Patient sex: F
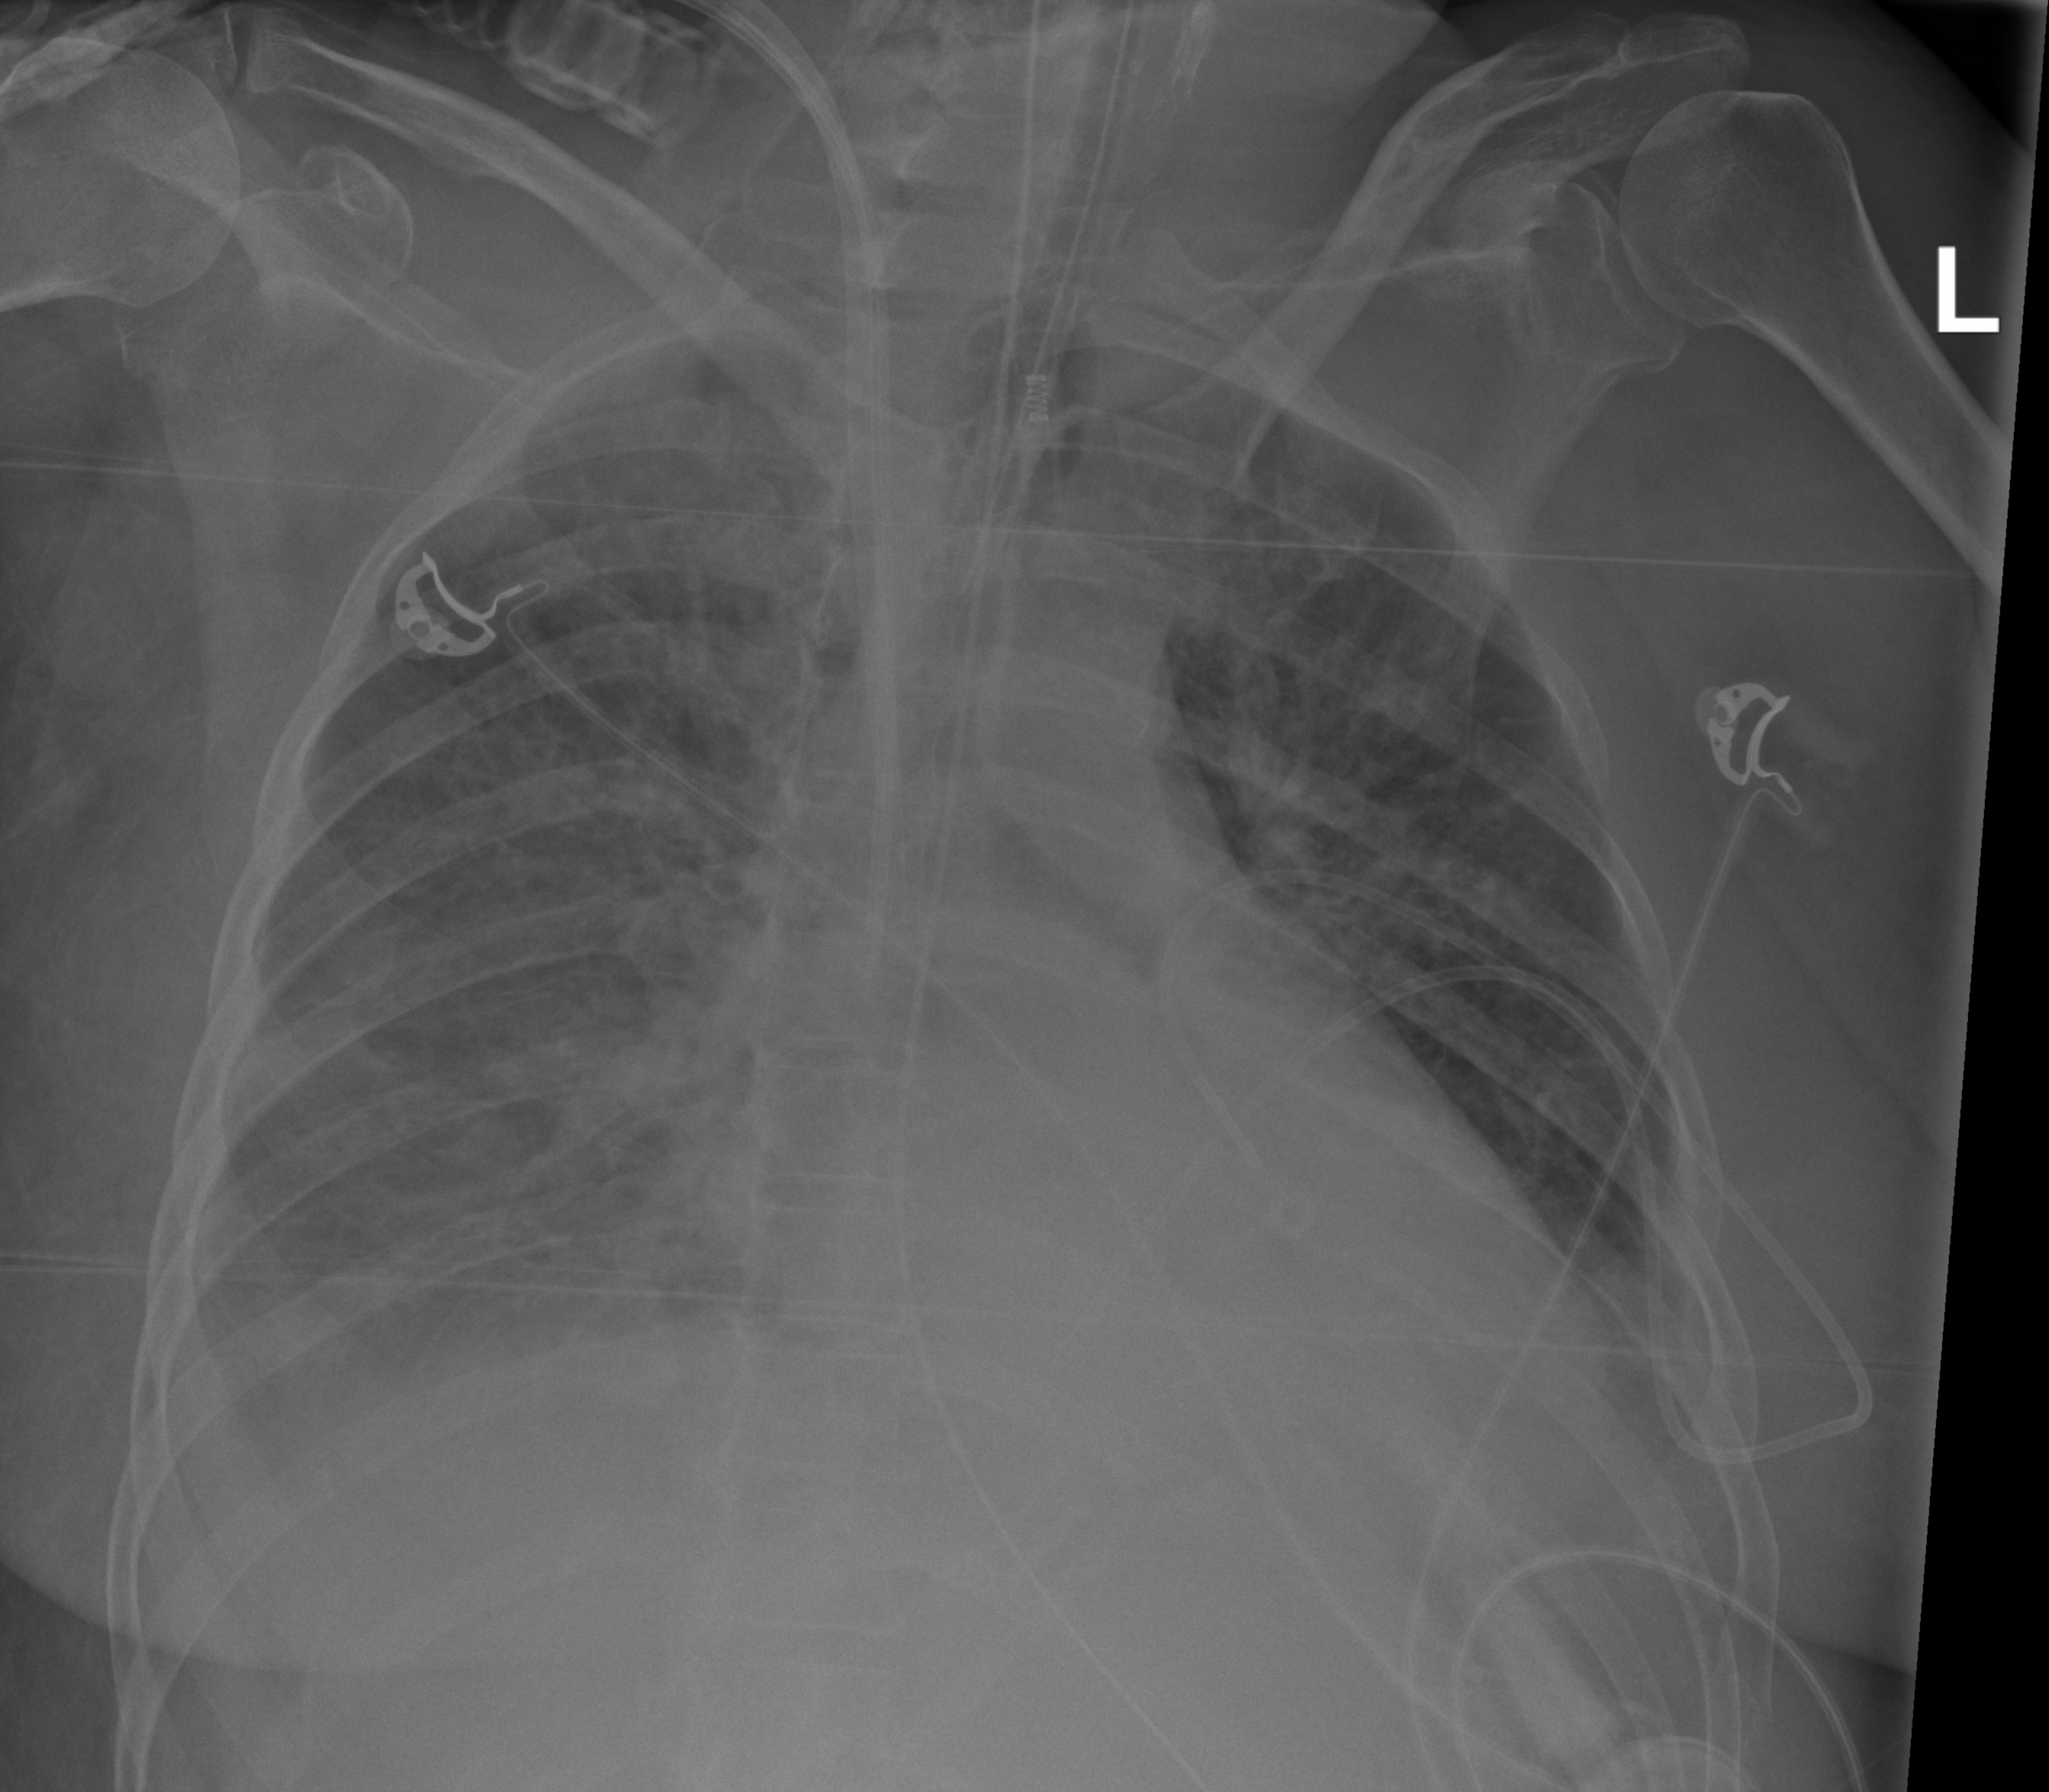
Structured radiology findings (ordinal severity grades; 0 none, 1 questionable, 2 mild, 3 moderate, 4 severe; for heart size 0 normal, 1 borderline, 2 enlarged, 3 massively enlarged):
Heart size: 0
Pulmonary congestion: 3
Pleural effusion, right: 2
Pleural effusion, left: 2
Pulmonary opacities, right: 2
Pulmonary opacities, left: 2
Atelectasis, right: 2
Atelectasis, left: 2